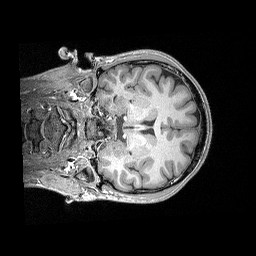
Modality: T1w
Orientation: coronal
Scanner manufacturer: siemens
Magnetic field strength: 3 T
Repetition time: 2.3 s
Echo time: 0.00298 s